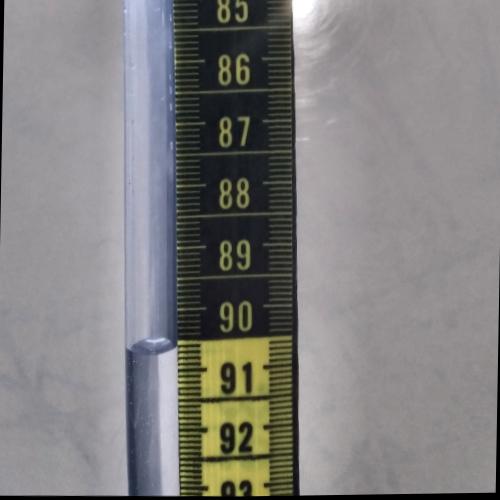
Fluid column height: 90.6 cm